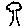
Label: tree